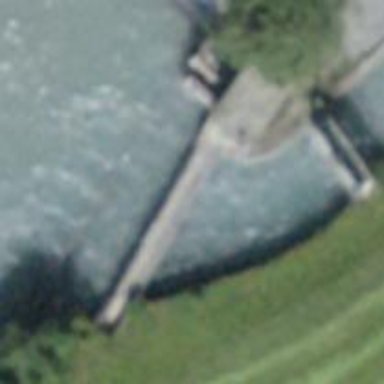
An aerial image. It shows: Weir in waterway.